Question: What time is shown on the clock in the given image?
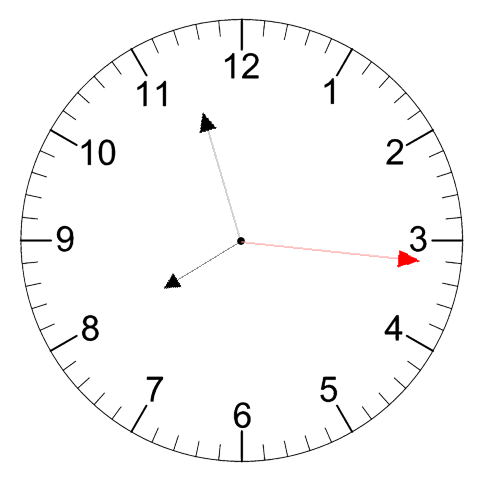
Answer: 07:57:16